Interaction volume radius: 10 \u00c5
Interaction volume height: 45 \u00c5
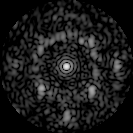
Disorder parameter: 0.5328